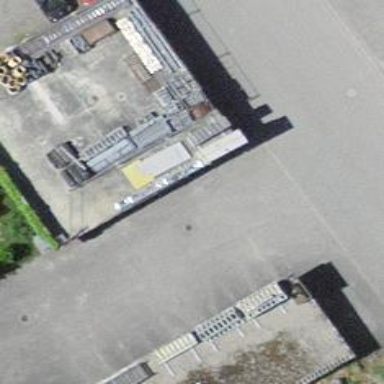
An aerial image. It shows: Garage building.